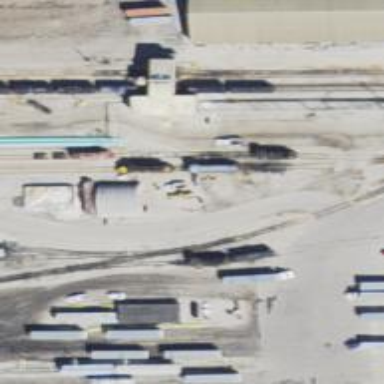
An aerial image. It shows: Rail spur service.